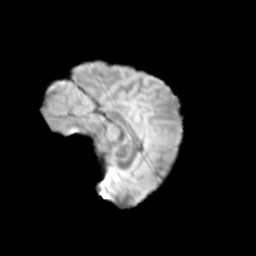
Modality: T2w
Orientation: sagittal
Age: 12
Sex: male
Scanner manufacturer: siemens
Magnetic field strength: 3 T
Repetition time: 3.8 s
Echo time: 0.07 s